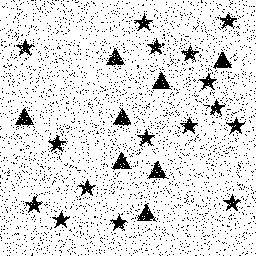
Squares: 0
Triangles: 8
Stars: 16
Total shapes: 24